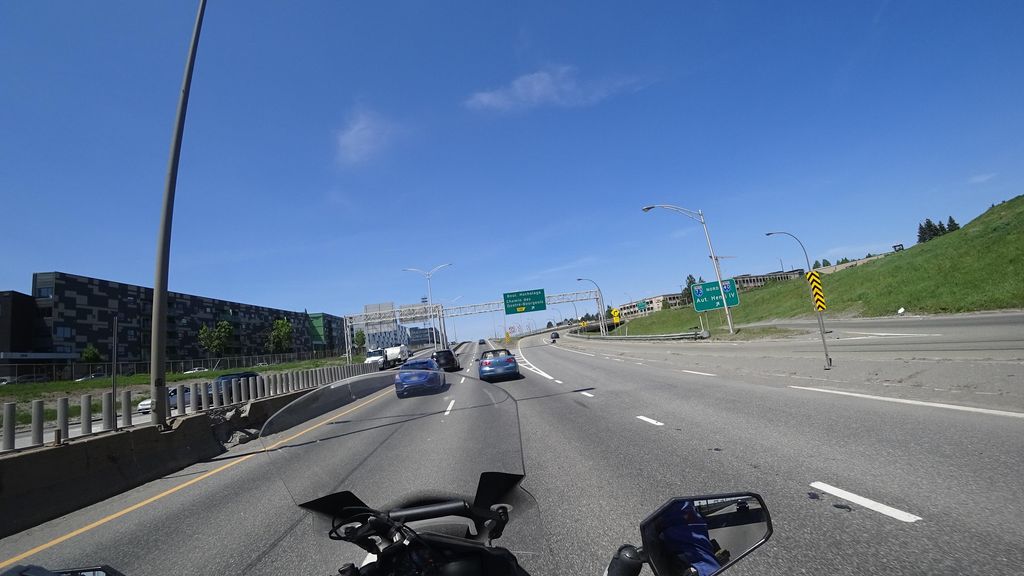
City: quebec_city